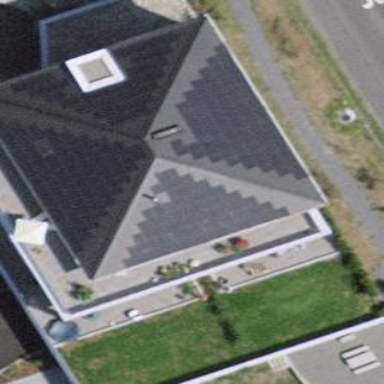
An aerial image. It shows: Solar power generator.